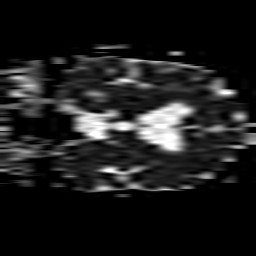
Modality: ADC
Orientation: coronal
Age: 77
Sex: female
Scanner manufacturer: philips
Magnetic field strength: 3 T
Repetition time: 3.762 s
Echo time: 0.06011 s